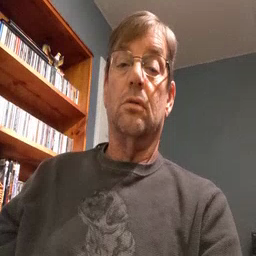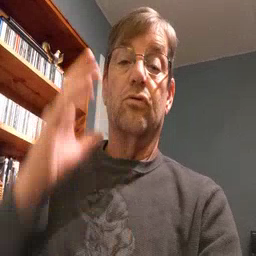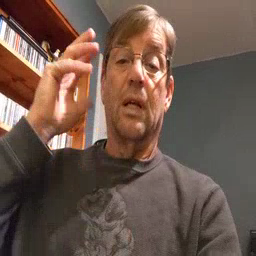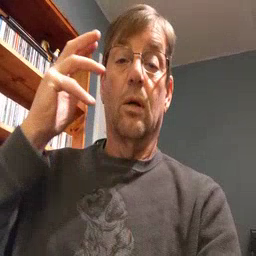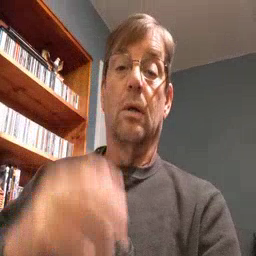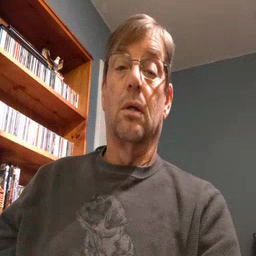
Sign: radio